Question: I have following code to implement simple practice shopping cart using 'JavaScript'. There is a checkout link which calls 'getcookie()' to check the value of the cookies stored. When nothing is in the cookie then click on the link alerts to make input. If non of the values are entered in the input box and hit "add to cart" then validation is done and error message is alerted.
For some reason, the cookie is not taking the value from the input field. I tried quite a while now but was not able to debug the code. Just an empty alert box is shown at last. I appreciate any debugging. Thanks in advance.
'''
<script type="text/javascript">
var value;
var productID;
function setItem(abd) {
value = abd.value;
productID = abd.getAttribute("productID");
var intRegex = /^\d+$/;
var numberOfItems;
if (!intRegex.test(value) || (value <= 0)) {
alert('Please Enter valid numberofitem');
} else {
numberOfItems = value;
}
}
function getCookie() {
if (value == undefined) {
alert("There is nothing in the shopping cart!");
} else {
var cookieArray = document.cookie.split(';');
var printHolder = "";
for (var i = 0; i < cookieArray.length; ++i) {
var pairArray = cookieArray[i].split('=');
alert(pairArray[0]);
}
alert(printHolder);
}
}
function setCookie() {
if (value == undefined) {
alert("Please add number of items in text box");
} else {
document.cookie = productID + "=" + value + "; ";
alert(value + " Product(s) with id " + productID +
" has been added to shopping cart!");
}
}
</script>
<a href="javascript:getCookie()"> Checkout </a>
<input name="item-select" id="item-select"
productid="p001" style="width: 50px" onBlur="setItem(this)" >
<button type="button" onclick="setCookie()">Add to cart.</button>
'''
The result I wanted is something like this at last!

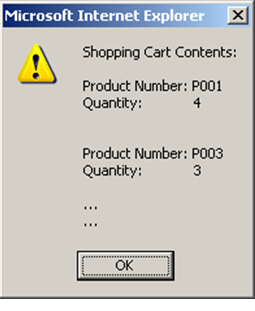
Answer: I was using chrome and later found out that
> Google Chrome doesn't create cookies when the file is on the 'local machine' and loaded in browser directly using file path.
Rather try with 'localhost.' It is definitely working when you put the code in server. Chrome became pain in a b*t here!
If you were for idea on creating shopping cart with Javascript follow this link.
<URL>